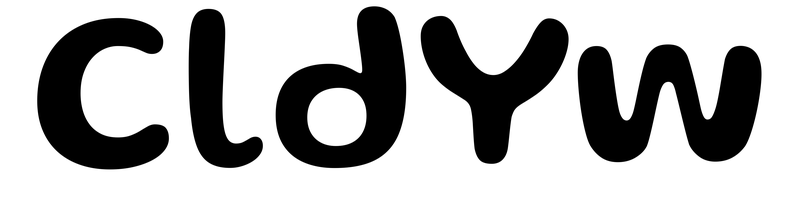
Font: Gluten_Medium